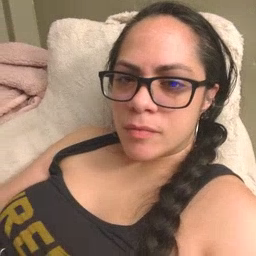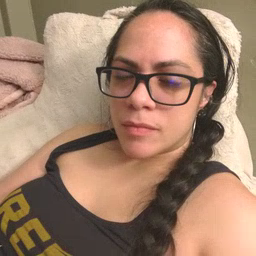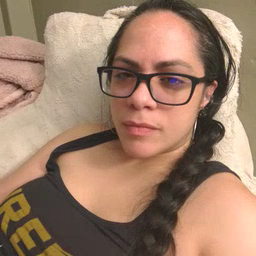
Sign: fireman